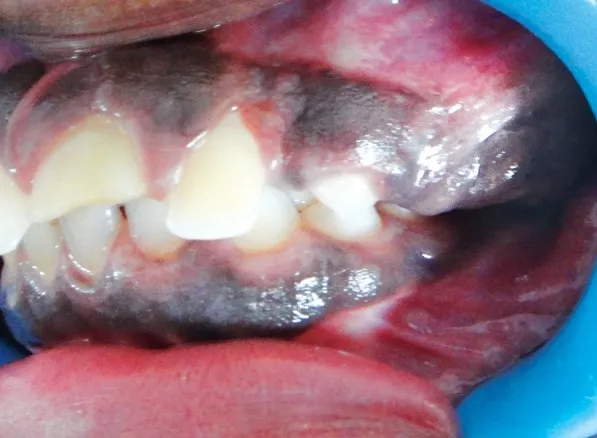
Clinical photograph showing the melanotic gingival enlargement in the maxillary left quadrant.
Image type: medical_photograph (other_medical_photograph)